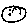
Label: smiley face